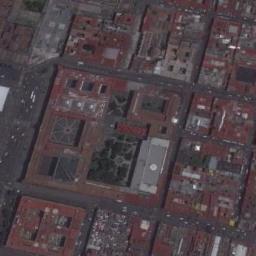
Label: palace